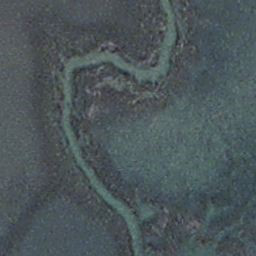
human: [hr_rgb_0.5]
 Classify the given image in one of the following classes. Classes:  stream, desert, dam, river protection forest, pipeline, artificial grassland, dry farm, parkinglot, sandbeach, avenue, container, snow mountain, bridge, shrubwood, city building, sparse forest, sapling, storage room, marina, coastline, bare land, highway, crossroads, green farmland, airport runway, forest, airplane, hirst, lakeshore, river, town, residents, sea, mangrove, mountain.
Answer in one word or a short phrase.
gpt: stream